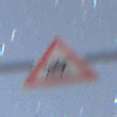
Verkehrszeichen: ReiterLinks
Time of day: Night
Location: Outdoor (Nature)
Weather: Clear
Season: NotSpecified
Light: Natural